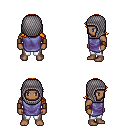
a pixel art fantasy rpg character, male body template, human, dark skin, chain tabard jacket, white pants, light blonde loose hair, chain hood, leather bracers, four views (front, back, left, right), 2x2 character sprite sheet, small pixel art, hard edges, no anti-aliasing